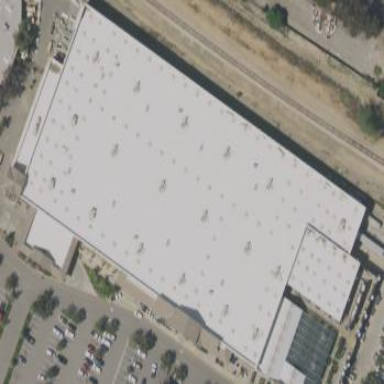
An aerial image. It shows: Commercial building.